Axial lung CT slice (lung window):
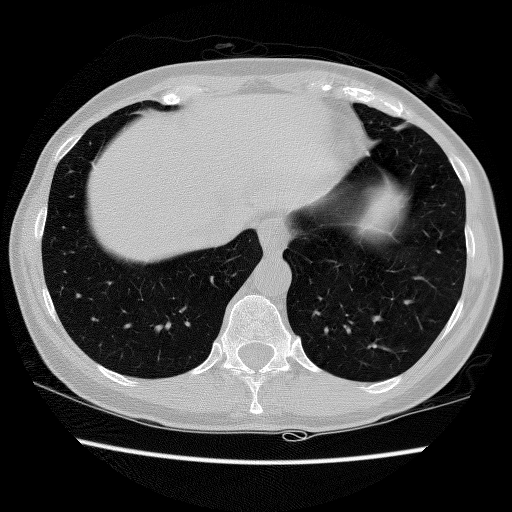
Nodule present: no